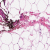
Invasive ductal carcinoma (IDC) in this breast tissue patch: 0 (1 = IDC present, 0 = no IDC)